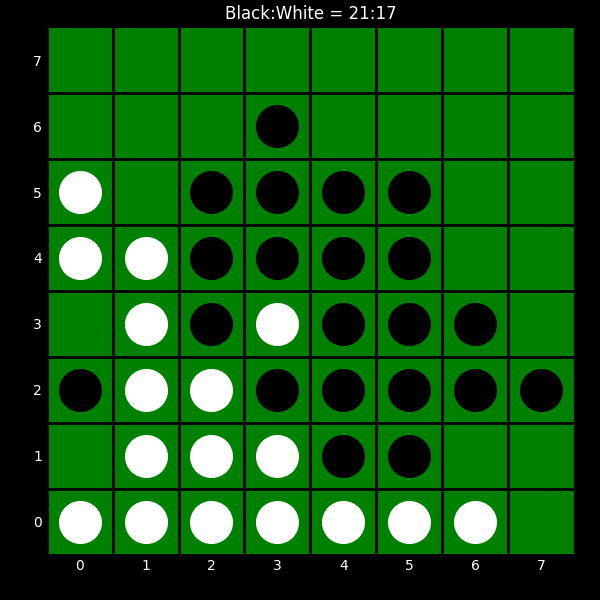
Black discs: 21
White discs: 17